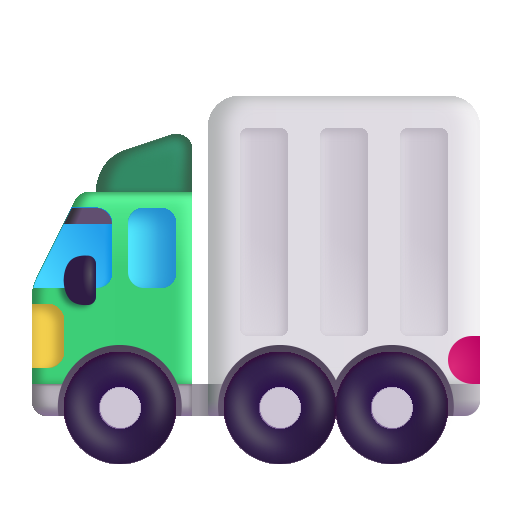
articulated lorry color